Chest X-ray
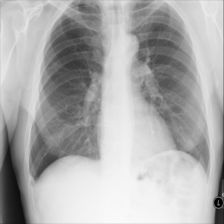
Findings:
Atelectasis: positive
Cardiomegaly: negative
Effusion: positive
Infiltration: negative
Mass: negative
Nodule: negative
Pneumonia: negative
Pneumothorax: negative
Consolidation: negative
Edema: negative
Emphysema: negative
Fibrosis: negative
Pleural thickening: negative
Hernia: negative